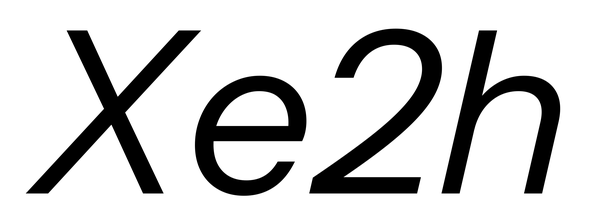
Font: InstrumentSans-Italic_Italic